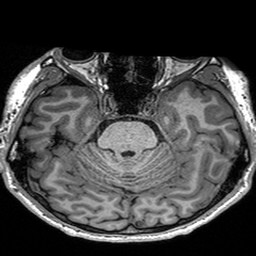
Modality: T1w
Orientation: coronal
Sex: male